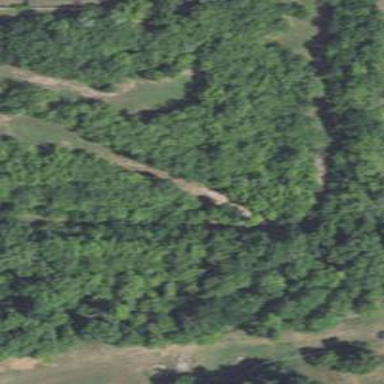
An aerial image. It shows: Disc golf tee.